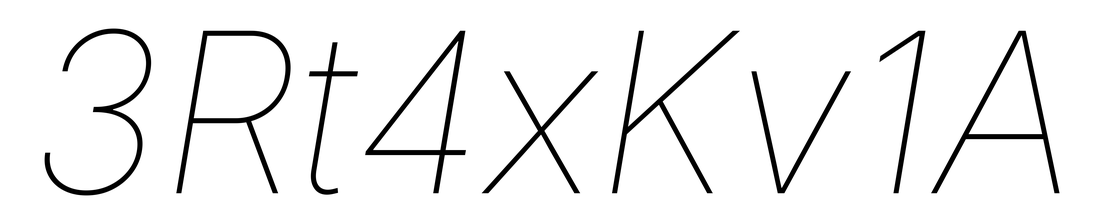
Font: Inter-Italic_Thin_Italic